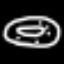
Label: donut